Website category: university
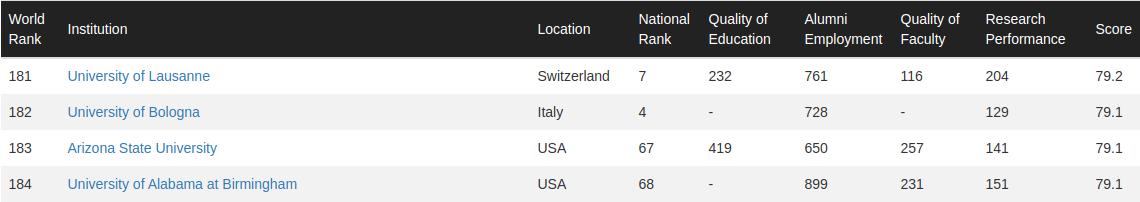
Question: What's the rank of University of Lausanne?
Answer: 181

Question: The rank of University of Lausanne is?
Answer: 181

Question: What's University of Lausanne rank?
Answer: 181

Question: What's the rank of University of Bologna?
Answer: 182

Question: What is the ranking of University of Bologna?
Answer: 182

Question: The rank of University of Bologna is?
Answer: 182

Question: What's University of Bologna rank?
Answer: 182

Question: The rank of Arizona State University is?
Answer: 183

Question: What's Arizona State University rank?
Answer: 183

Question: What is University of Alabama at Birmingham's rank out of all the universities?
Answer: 184

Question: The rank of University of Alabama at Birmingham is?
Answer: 184

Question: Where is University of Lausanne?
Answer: Switzerland

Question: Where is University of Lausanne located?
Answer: Switzerland

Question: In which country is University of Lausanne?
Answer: Switzerland

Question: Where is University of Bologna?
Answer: Italy

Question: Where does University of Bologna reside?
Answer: Italy

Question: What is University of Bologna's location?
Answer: Italy

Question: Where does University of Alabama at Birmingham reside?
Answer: USA

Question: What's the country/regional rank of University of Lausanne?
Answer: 7

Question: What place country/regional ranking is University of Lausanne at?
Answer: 7

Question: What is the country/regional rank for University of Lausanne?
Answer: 7

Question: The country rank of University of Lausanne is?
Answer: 7

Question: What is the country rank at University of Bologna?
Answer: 4

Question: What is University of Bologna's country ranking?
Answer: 4

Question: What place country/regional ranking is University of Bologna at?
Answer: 4

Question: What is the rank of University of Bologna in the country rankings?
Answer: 4

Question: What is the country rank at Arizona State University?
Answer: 67

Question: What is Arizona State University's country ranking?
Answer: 67

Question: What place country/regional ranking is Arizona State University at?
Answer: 67

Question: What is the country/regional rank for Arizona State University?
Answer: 67

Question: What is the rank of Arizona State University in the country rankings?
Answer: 67

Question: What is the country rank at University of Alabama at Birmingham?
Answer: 68

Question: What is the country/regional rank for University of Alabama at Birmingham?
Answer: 68

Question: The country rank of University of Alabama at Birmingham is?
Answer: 68

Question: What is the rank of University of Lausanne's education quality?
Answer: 232

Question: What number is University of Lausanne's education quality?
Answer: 232

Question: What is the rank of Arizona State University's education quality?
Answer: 419

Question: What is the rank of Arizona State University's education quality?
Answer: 419

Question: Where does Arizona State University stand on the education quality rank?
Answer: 419

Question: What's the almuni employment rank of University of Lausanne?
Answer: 761

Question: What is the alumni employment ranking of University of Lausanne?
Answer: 761

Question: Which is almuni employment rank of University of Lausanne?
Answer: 761

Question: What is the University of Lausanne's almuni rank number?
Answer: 761

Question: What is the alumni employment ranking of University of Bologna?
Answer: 728

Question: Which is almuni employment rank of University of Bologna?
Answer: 728

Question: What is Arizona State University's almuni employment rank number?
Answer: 650

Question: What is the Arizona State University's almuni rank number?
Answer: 650

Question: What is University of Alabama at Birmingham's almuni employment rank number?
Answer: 899

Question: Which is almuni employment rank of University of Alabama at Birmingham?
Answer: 899

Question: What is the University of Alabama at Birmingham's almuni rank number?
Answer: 899

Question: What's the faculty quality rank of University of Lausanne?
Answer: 116

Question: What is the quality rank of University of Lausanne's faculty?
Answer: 116

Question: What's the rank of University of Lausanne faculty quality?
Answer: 116

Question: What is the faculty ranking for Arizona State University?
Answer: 257

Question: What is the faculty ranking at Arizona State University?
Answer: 257

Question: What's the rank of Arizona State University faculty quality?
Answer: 257

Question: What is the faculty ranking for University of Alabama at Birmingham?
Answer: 231

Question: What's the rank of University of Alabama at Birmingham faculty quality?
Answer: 231

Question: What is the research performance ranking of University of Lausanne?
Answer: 204

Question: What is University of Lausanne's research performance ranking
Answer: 204

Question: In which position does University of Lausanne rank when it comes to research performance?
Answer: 204

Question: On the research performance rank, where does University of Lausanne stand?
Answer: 204

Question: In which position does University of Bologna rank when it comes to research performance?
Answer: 129

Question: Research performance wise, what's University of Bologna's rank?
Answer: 129